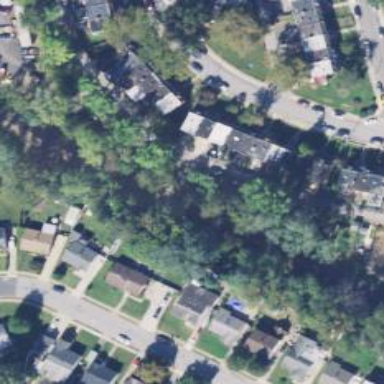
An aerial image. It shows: Siding service.